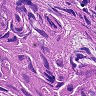
Metastatic tissue present: yes